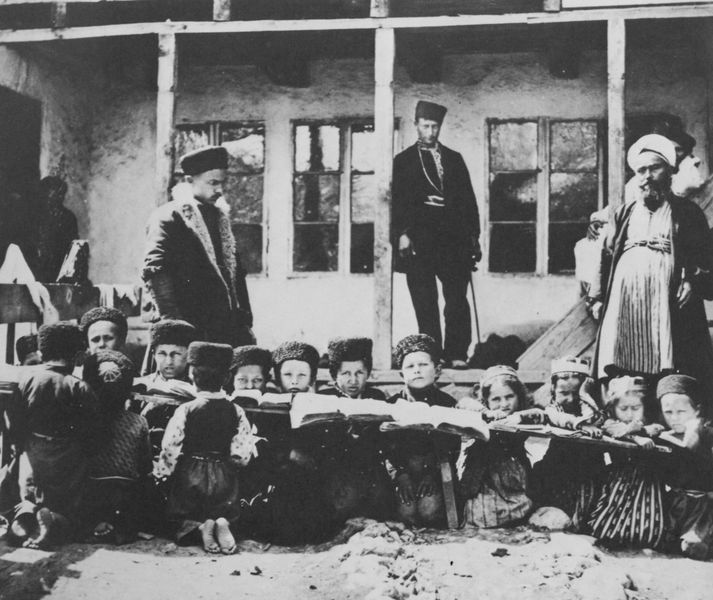
Titel: Eine tatarische Schule in einem Krimdorf
Künstler: Russischer Photograph
Standort: Paris
Institution: Musée de l'Homme
Schlagwörter: gruppe, mann, schatten, weiß, menschen, mädchen, sitzen, fenster, glas, grau, holz, hüte, köpfe, licht, männer, schwarz, stirn, tisch, dach, gebäude, gürtel, haus, gesichter, kappen, mützen, gesicht, kragen, mensch, pelz, rahmen, tablett, schauen, erde, spiegelung, sonne, boden, tücher, kinder, terrasse, bücher, lehrer, schule, jungen, russland, klein, hof, füsse, leiter, tafel, dick, lesen, streifen, bauch, junge, olzh, pfosten, foto, fotografie, photographie, barfuss, veranda, orient, brett, asien, schwarz-weiss, knien, schriften, photo, tracht, seiten, fensterglas, fusssohlen, knieen, schüler, lernen, vordach, russen, turban, aufnahme, sklaven, araber, osten, klasse, waisen, waisenhaus, morgenland, türken, aufseher, russischer fotograph, araer, bibelstunde, hazs, kindergruppe, kinderkarten, koranschule, kragen pelzmantel